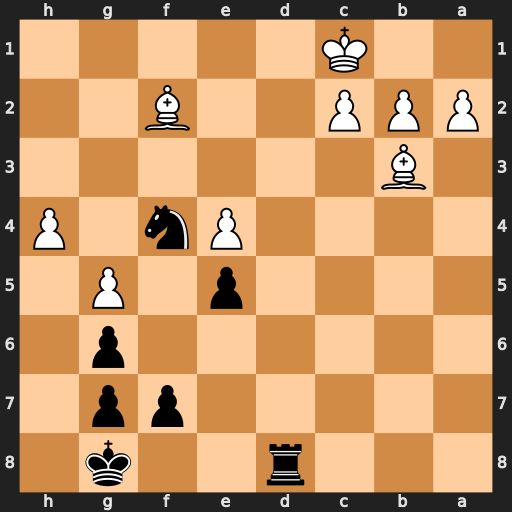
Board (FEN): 3r2k1/5pp1/6p1/4p1P1/4Pn1P/1B6/PPP2B2/2K5
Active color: b
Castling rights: -
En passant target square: -
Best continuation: Ne2+ Kb1 Rd1#